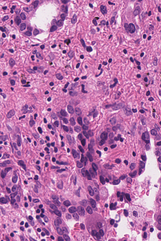
Tumor epithelial tissue: yes
Tumor-associated stroma tissue: yes
Normal tissue: no